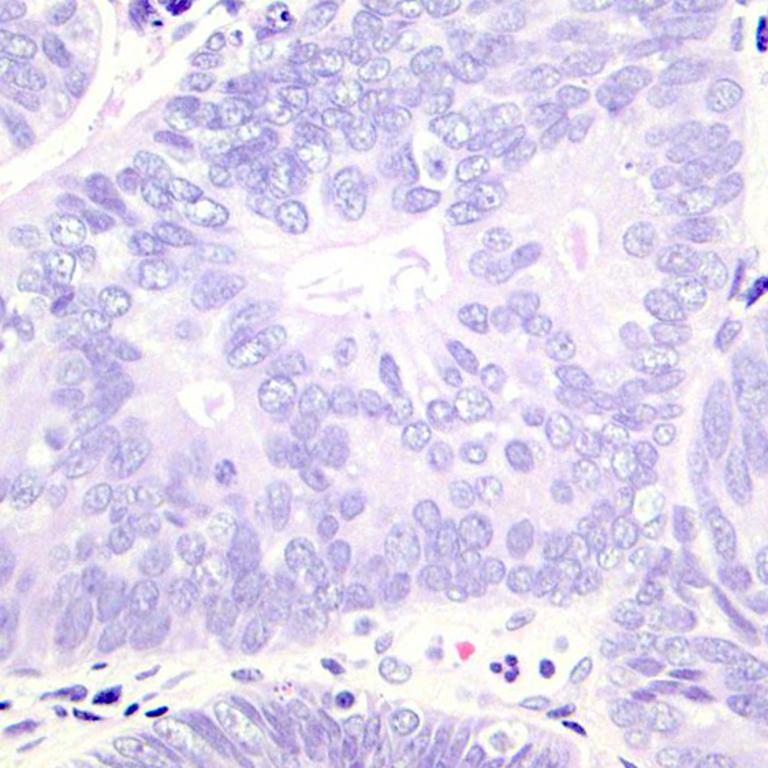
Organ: colon
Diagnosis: adenocarcinomas